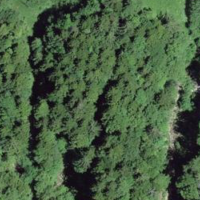
EUNIS habitat code: 44
Species observed at this site:
Polygonia c-album
Cardamine heptaphylla